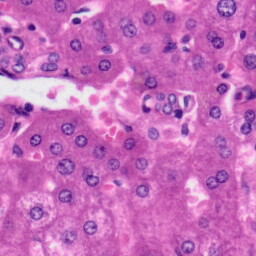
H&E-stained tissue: Liver